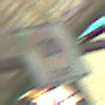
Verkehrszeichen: BeginnZone20
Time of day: MorningAfternoon
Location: Roofed (Special)
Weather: NotSpecified
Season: NotSpecified
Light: Artificial